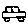
Label: car